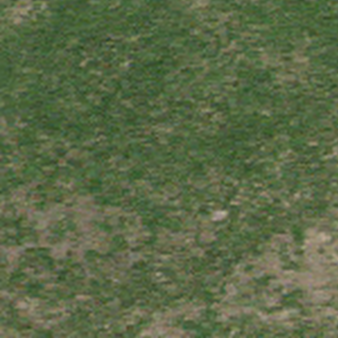
Label: other